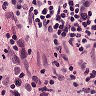
Metastatic tissue present: yes